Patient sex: M
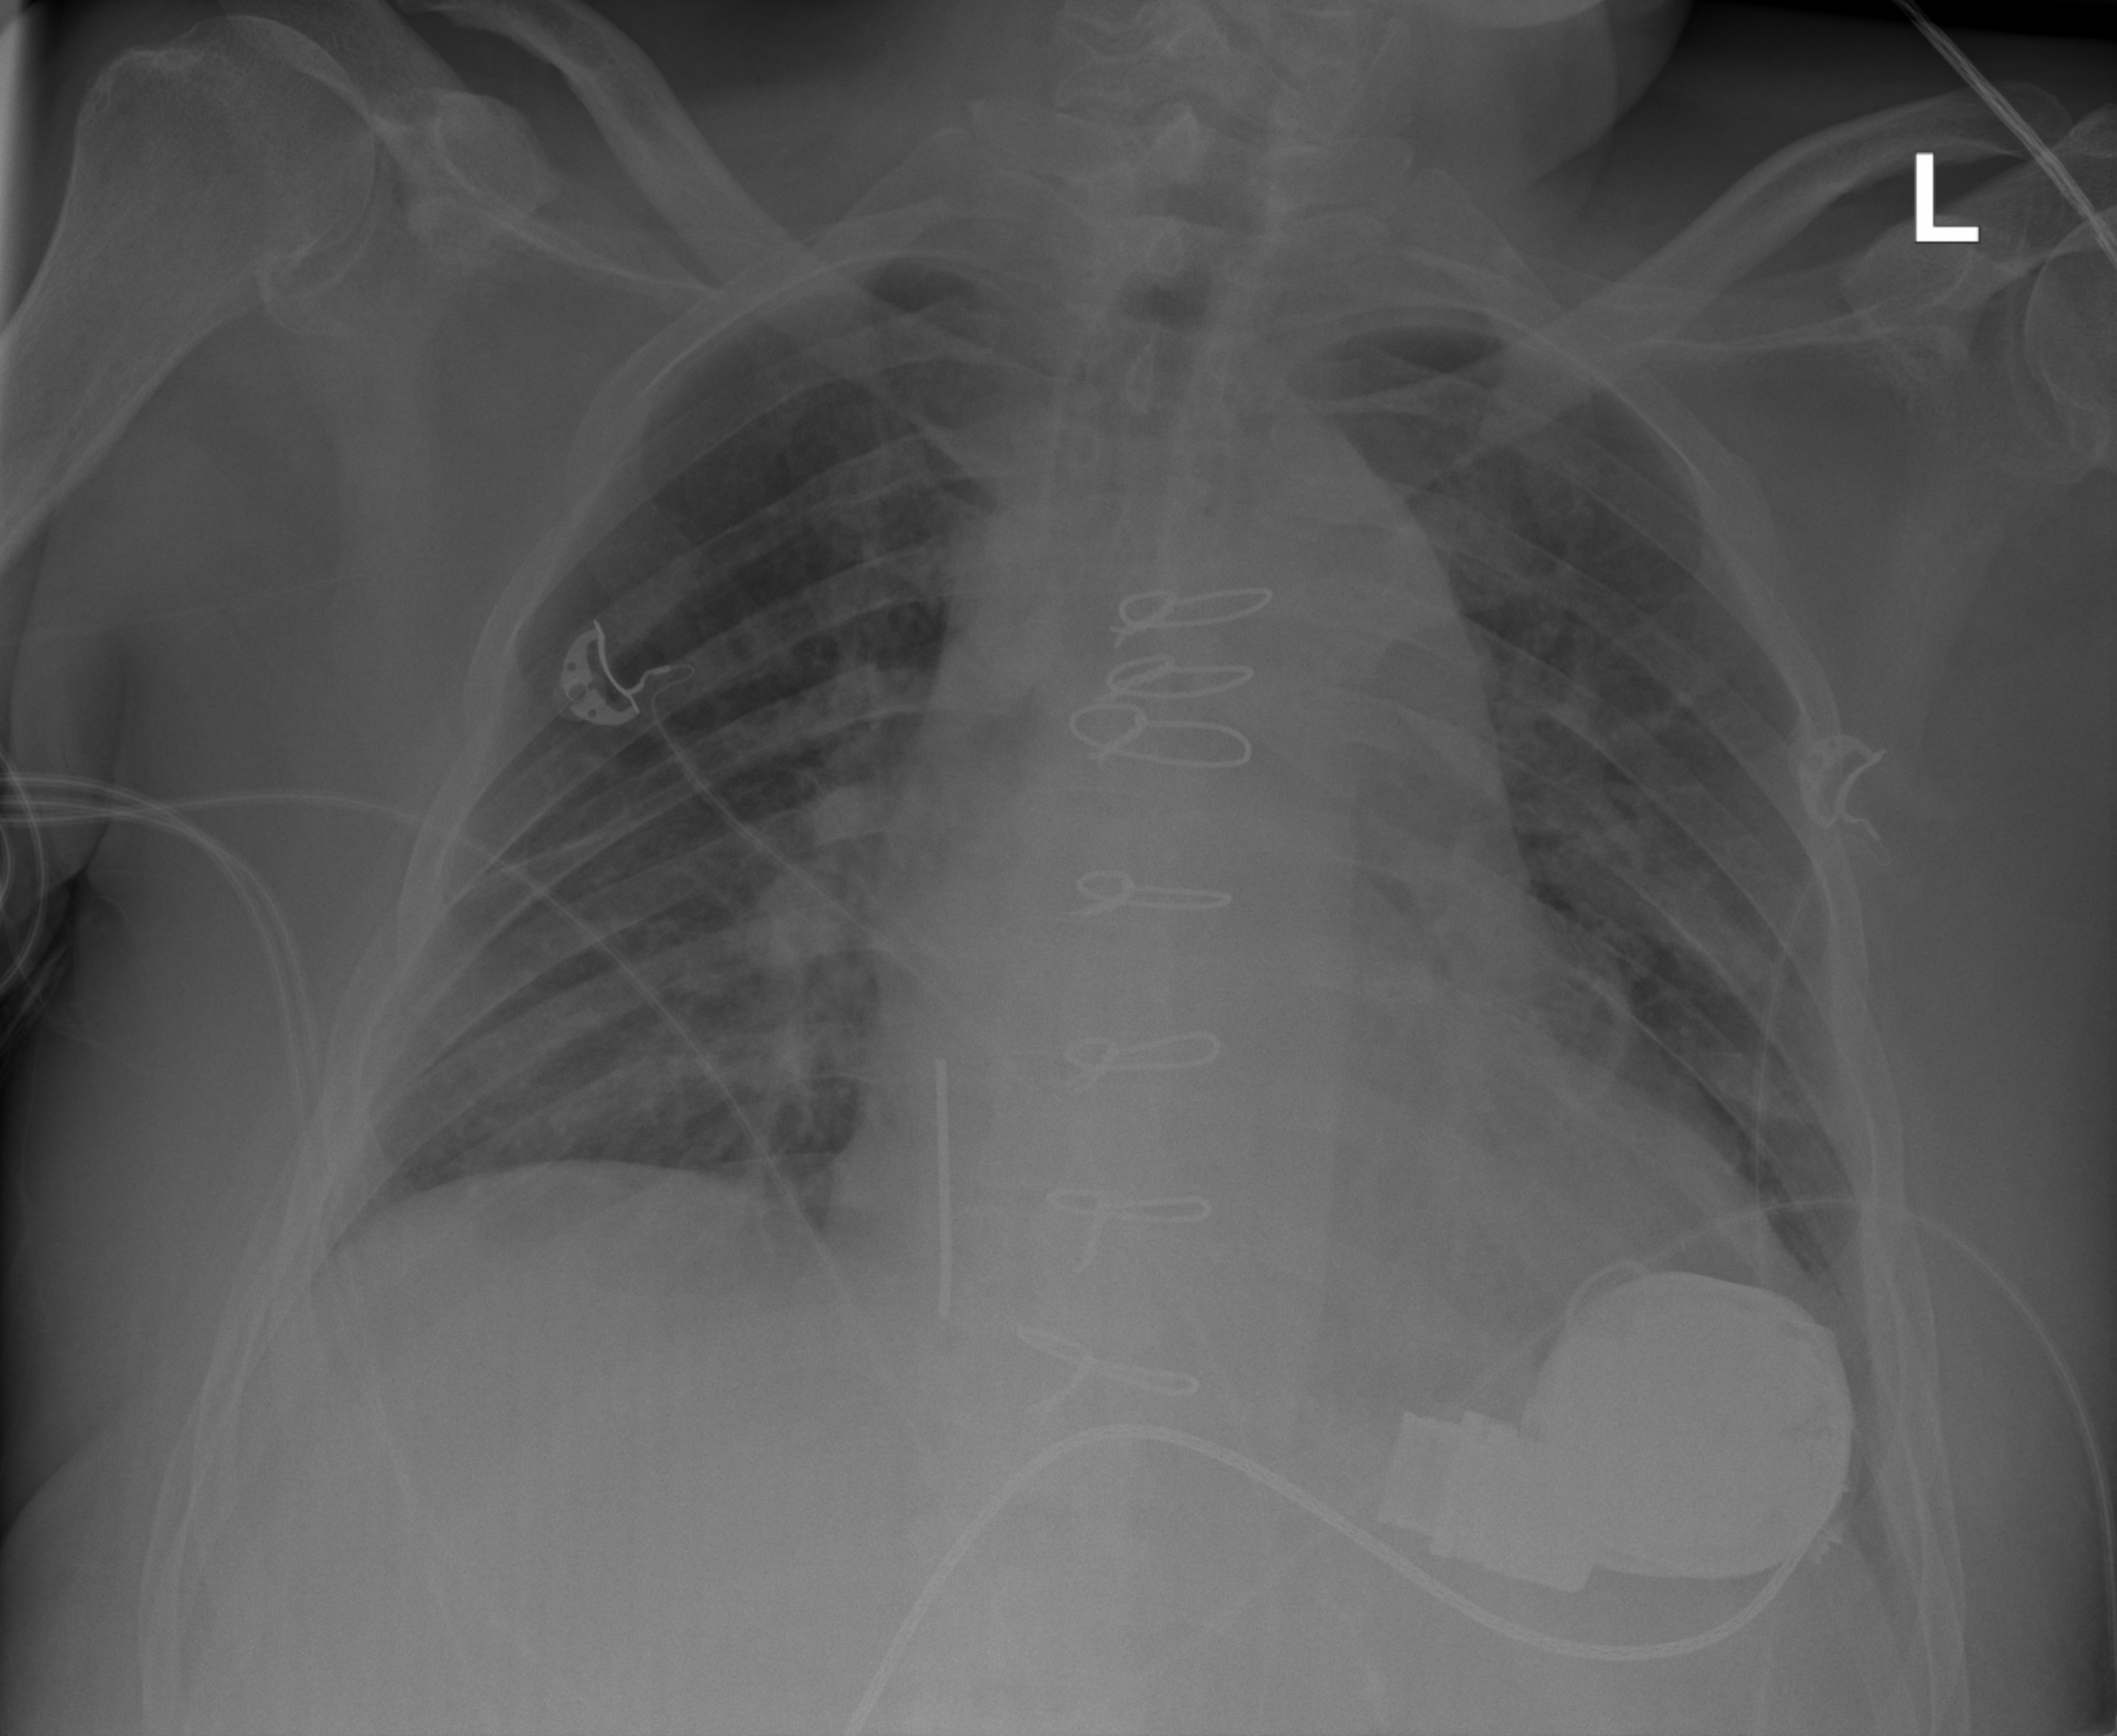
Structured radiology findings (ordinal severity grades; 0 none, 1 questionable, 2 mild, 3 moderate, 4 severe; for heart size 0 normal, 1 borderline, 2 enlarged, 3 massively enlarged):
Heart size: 2
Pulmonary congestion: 0
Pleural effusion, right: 0
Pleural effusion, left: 2
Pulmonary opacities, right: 0
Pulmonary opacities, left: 0
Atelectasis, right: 2
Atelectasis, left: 2